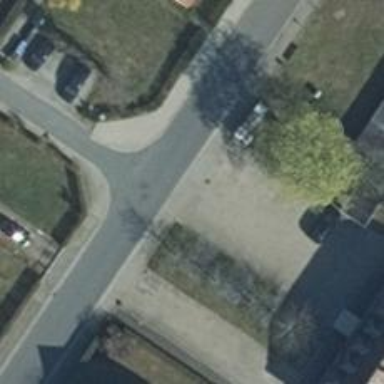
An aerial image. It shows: Parking aisle designated as service road.